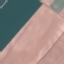
Label: AnnualCrop